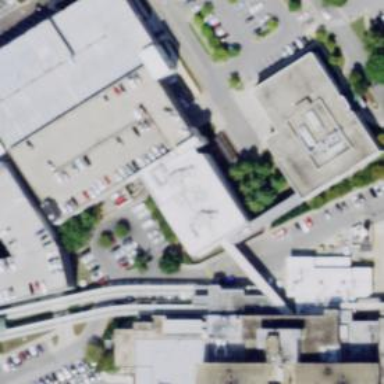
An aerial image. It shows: Building.